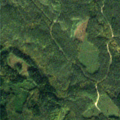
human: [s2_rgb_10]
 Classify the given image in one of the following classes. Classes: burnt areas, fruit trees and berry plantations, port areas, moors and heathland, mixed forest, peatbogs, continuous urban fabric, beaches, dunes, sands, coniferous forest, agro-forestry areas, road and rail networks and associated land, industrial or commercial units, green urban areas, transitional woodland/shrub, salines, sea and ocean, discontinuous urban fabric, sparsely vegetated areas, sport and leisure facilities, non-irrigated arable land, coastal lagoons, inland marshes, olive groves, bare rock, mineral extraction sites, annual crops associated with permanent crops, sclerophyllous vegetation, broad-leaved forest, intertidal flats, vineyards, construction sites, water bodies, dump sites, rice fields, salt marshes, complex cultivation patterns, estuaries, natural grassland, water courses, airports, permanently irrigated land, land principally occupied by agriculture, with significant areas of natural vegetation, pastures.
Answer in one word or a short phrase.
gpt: coniferous forest, mixed forest